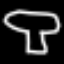
Label: mushroom